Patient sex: M
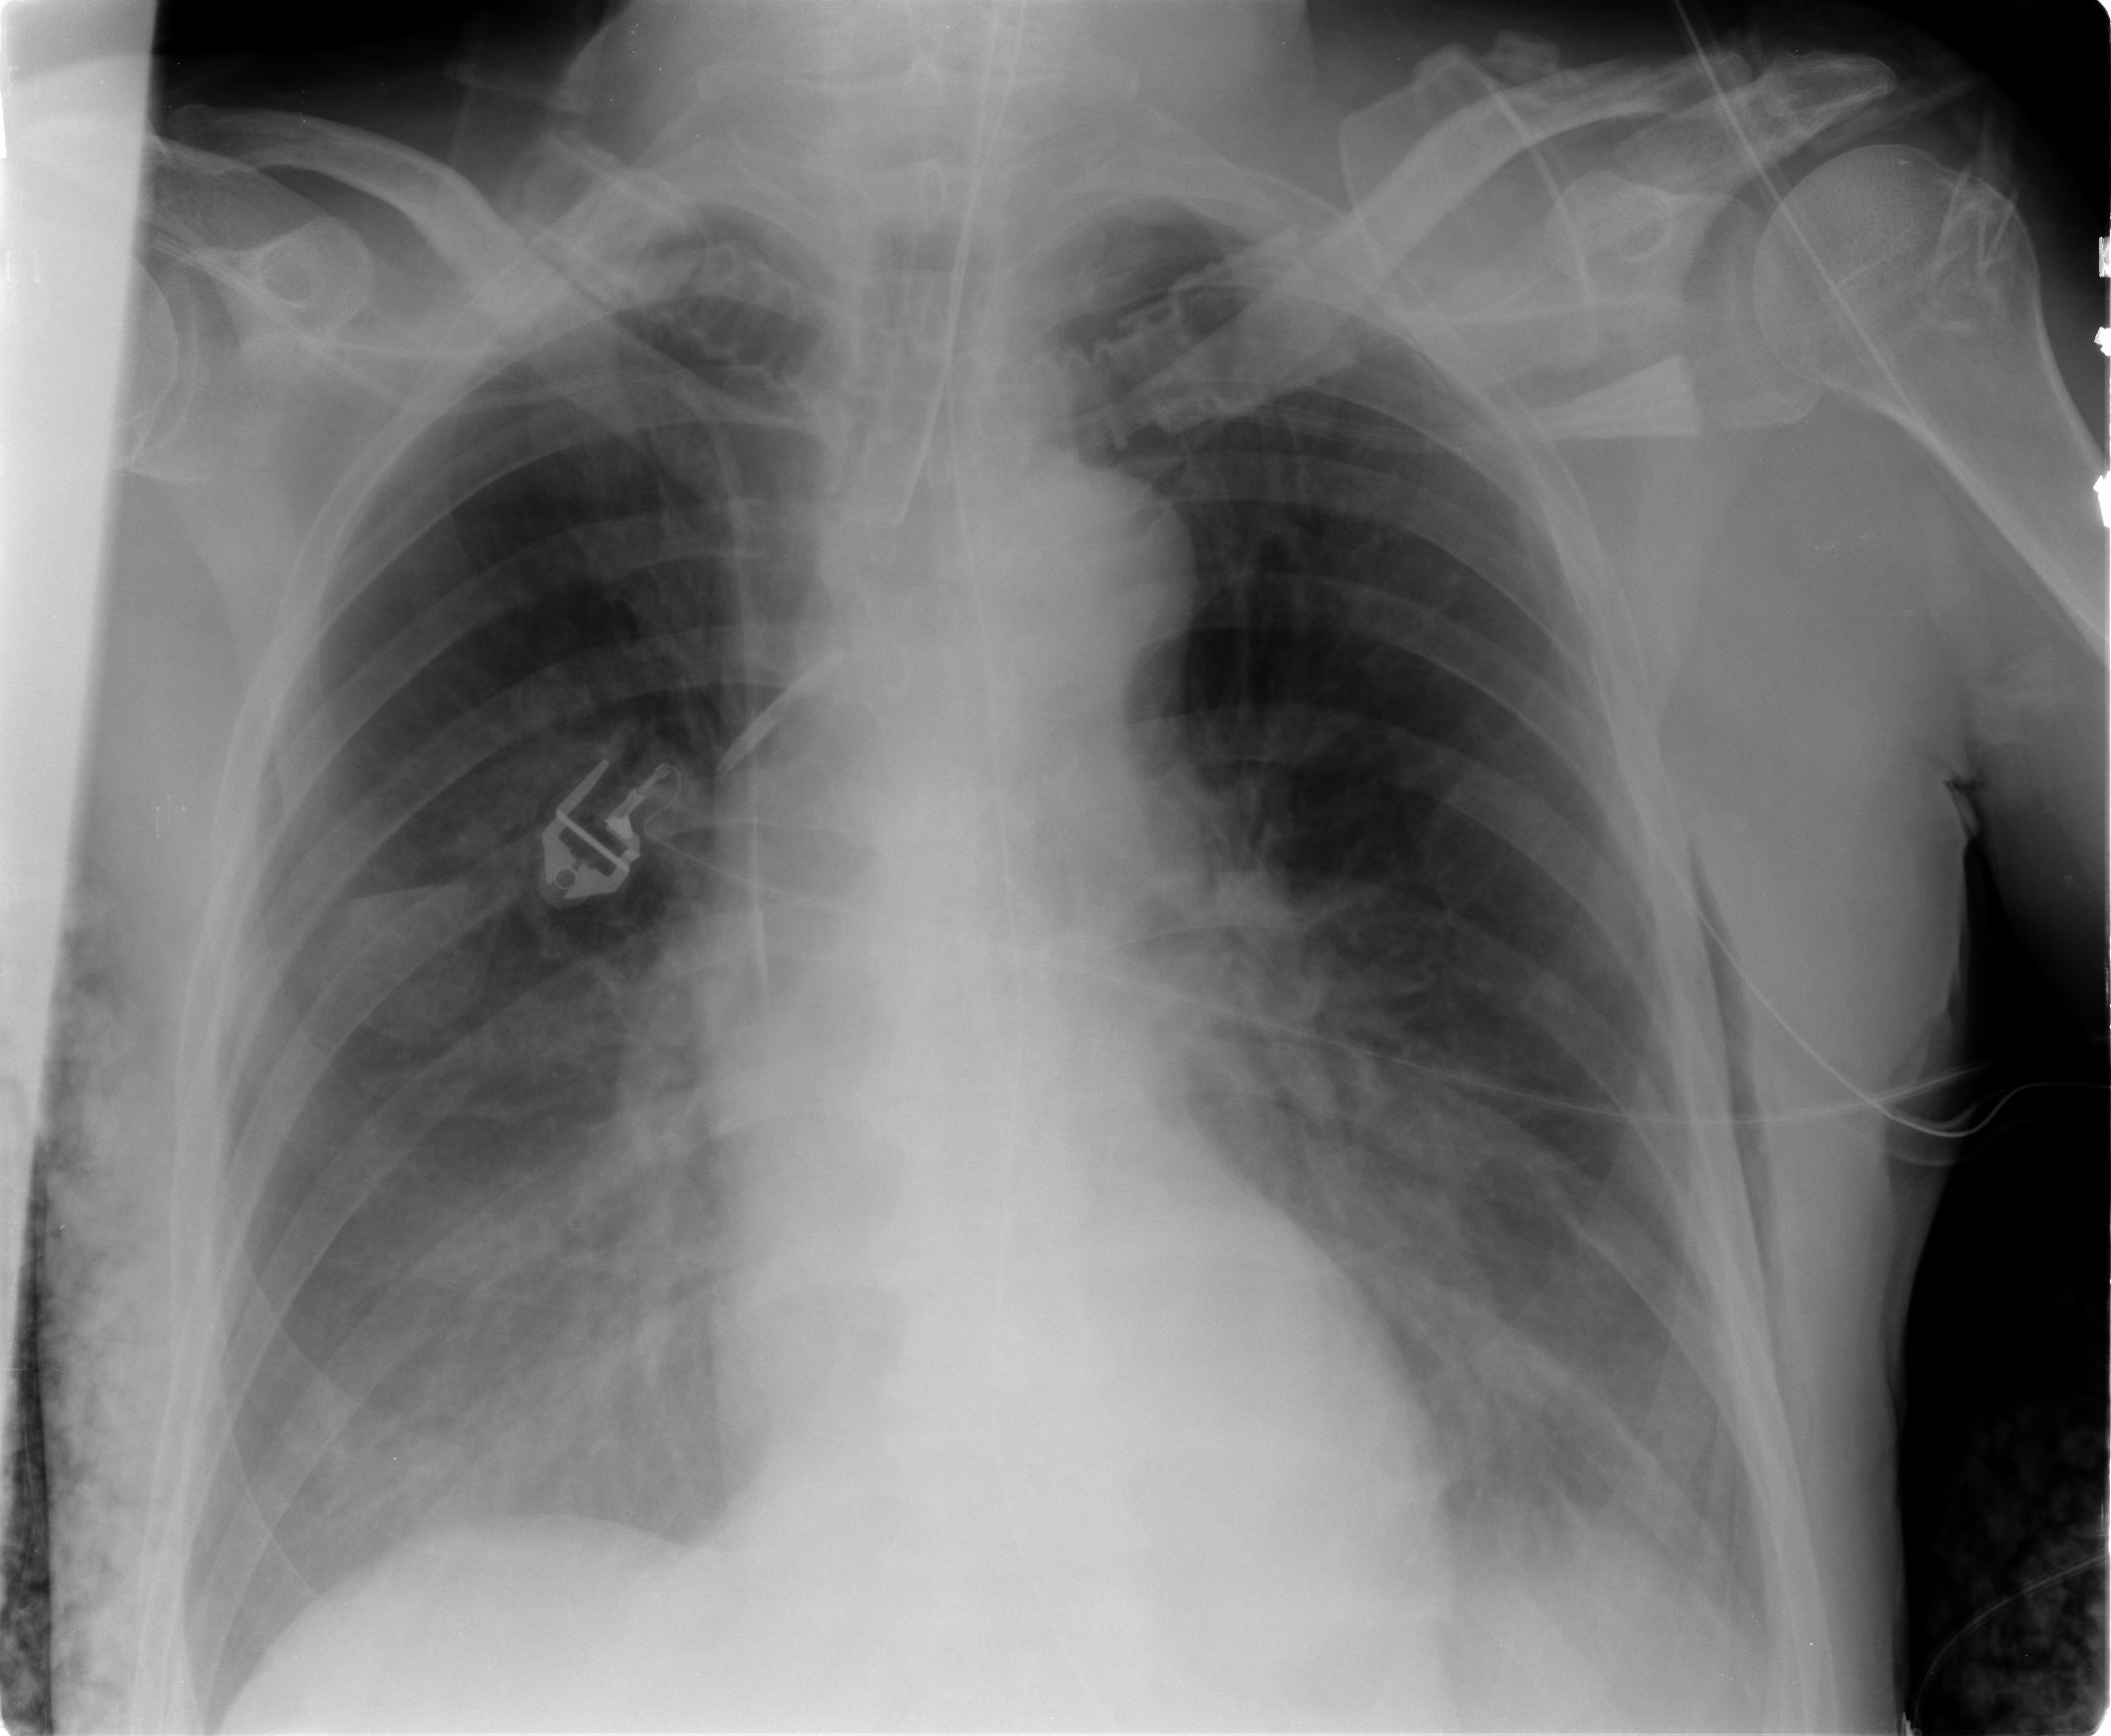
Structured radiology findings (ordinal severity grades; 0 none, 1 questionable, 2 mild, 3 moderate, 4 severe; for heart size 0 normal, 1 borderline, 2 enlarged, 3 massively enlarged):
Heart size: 0
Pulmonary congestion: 1
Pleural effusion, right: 1
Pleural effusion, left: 2
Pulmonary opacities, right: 1
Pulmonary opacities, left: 1
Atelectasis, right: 2
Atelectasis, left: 2